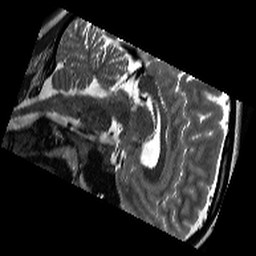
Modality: T2w
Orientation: sagittal
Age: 24
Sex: female